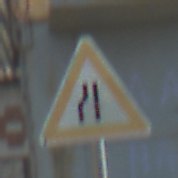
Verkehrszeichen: EinseitigVerengteFahrbahnLinks
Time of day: MorningAfternoon
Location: Outdoor (Suburban)
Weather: Clear
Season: NotSpecified
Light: Natural